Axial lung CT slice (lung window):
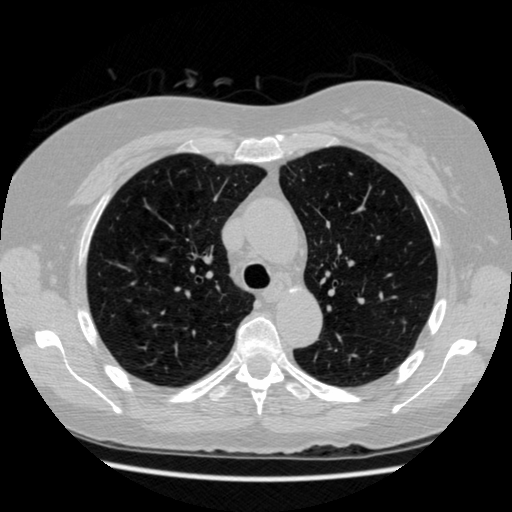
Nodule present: no